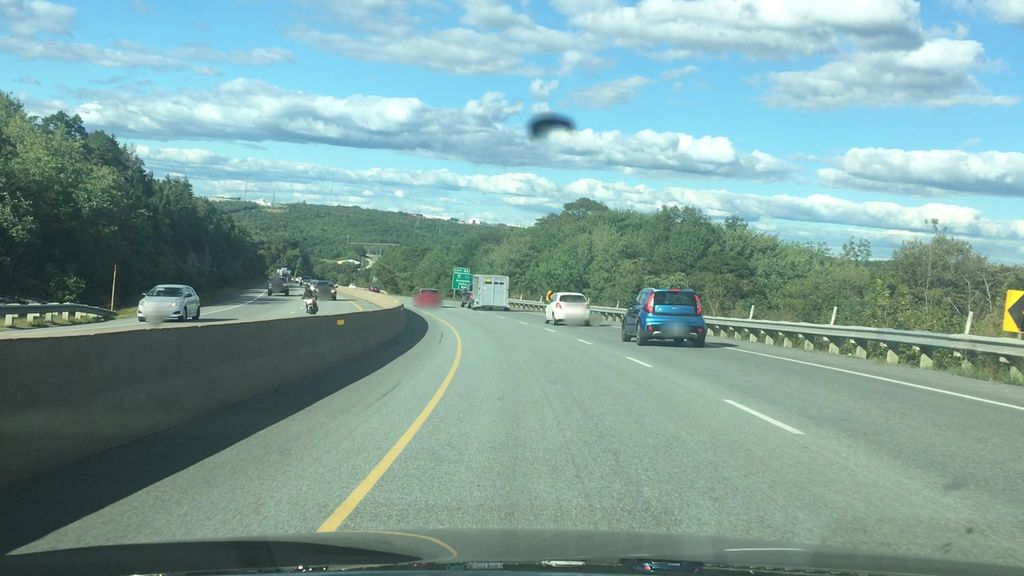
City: halifax